Question: Hi guys trying to use two main() and getting this error multiple definition of main(). I renamed my main functions then why is this error and also first defined here for my print().
header file:
'''
#ifndef TOP_H_
#define TOP_H_
#include <stdio.h>
#include <string.h>
#define onemain main
#define twomain main
inline void print();
#endif /* TOP_H_ */
'''
c file one:
'''
#include "top.h"
void print();
int onemain()
{
print();
return 0;
}
void print()
{
printf("hello one");
}
'''
c file two:
'''
#include "top.h"
void print();
int twomain()
{
print();
return 0;
}
void print()
{
printf("hello two");
}
'''

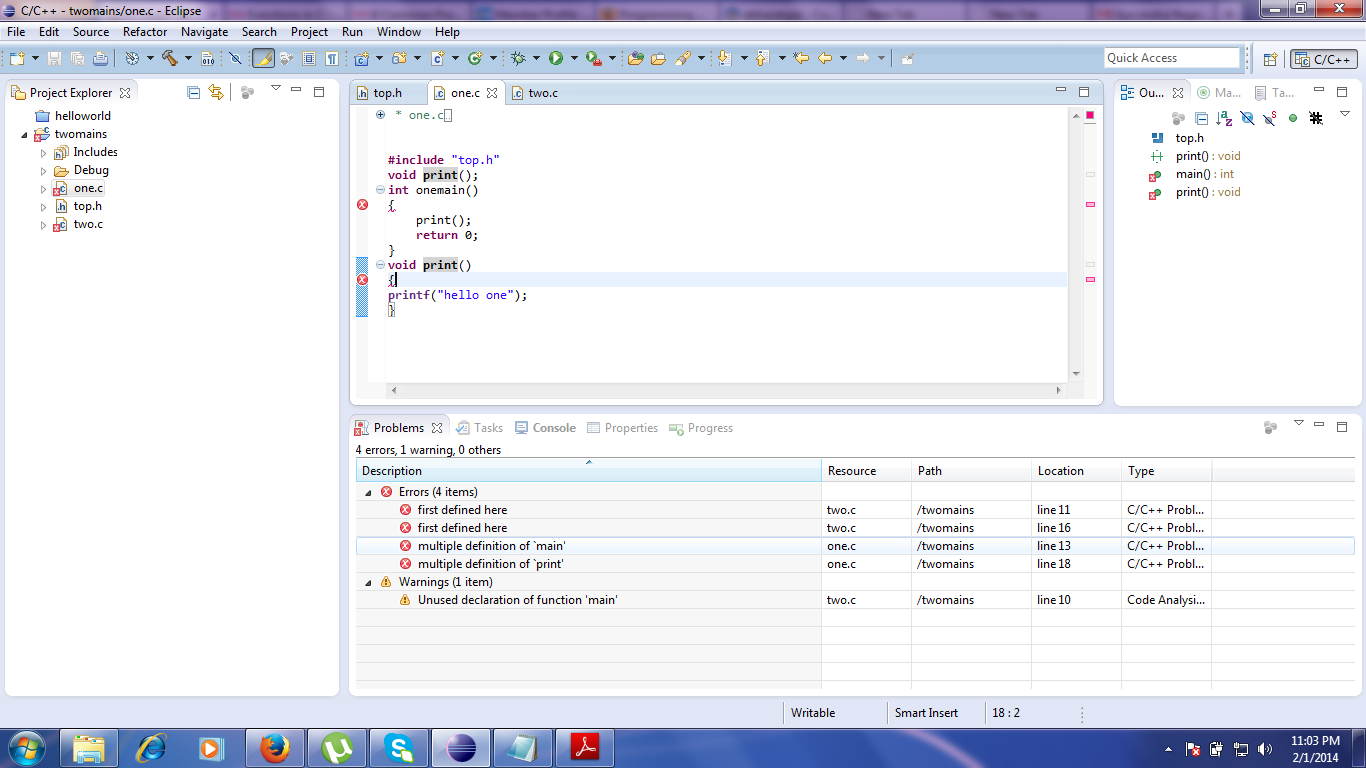
Answer: Basically any C (or even C++) program is a bunch of functions calling each other.
To begin a program execution, you have to pick one of these functions and call it first.
By convention, this initial function is called 'main'.
When you include several source files in a project, the IDE compiles them all, then calls the linker which looks for one single function called 'main' and generates an executable file that will call it.
If, for any reason, you defined two "main" functions inside all these files, the linker will warn you that it cannot choose on its own which one you intended to be the starting point of your program.